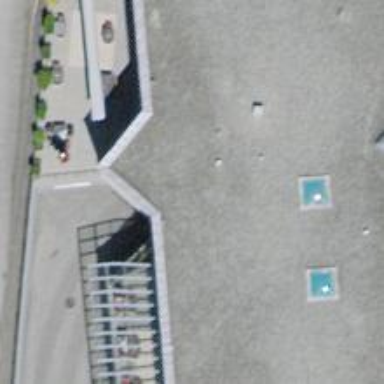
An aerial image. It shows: Parking entrance.